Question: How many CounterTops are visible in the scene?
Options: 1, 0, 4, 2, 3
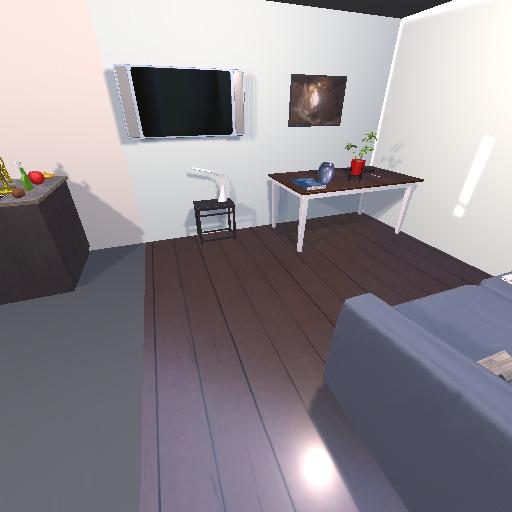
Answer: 1